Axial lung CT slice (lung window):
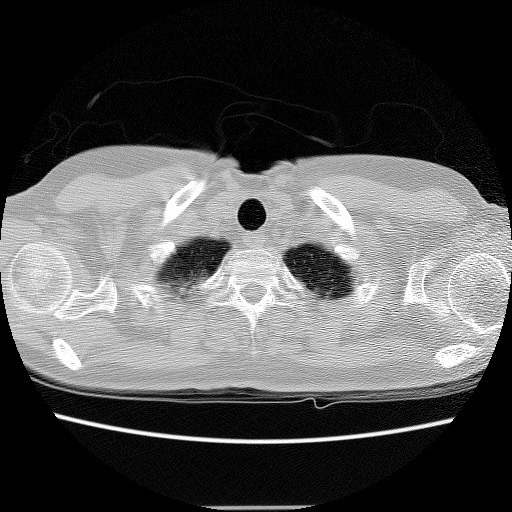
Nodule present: no